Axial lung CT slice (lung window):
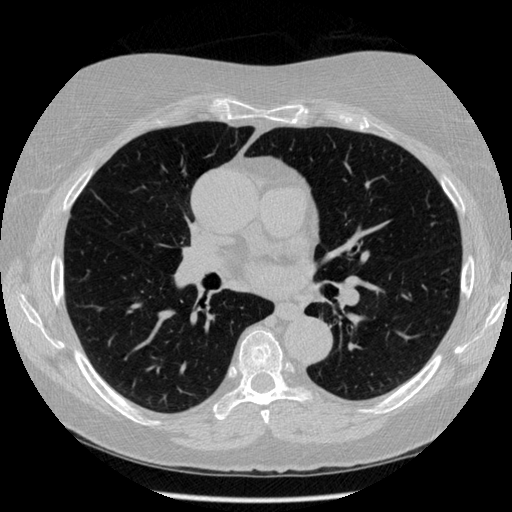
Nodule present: no